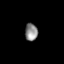
Tissue: prostate
Cell type: T cells
Senescence score: 0.7789
Nuclear area (px): 216
Mean DAPI intensity: 137.991